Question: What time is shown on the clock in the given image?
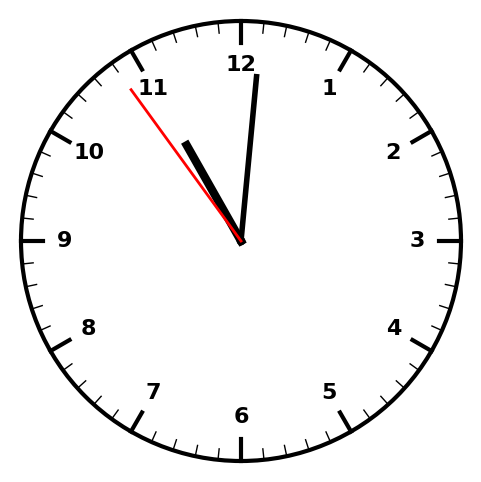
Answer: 11:00:54